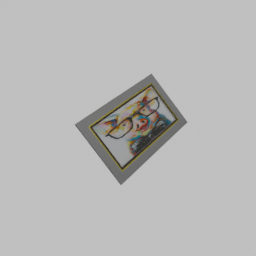
Label: decoration